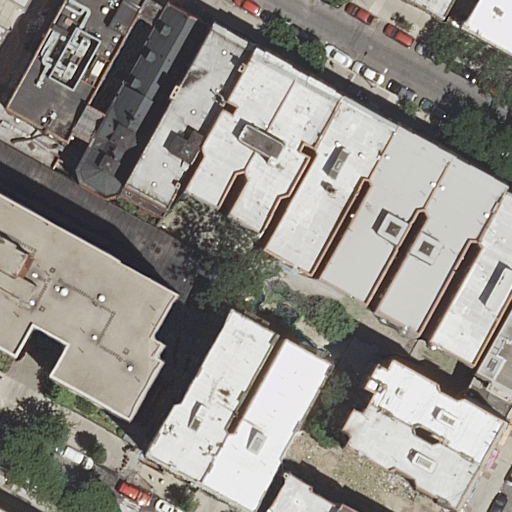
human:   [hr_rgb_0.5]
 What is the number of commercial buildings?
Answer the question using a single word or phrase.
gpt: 0

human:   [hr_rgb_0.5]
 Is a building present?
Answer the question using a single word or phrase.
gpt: yes

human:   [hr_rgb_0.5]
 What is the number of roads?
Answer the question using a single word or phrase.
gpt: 3

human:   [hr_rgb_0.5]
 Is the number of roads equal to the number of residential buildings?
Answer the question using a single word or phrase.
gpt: no

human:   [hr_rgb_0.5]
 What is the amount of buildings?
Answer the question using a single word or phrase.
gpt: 19

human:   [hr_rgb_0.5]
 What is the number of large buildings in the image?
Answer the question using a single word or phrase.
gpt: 4

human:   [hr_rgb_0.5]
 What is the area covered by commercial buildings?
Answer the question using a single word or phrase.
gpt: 0m2

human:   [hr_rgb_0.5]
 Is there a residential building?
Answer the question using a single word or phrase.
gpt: yes

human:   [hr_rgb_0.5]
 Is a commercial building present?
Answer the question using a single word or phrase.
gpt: no

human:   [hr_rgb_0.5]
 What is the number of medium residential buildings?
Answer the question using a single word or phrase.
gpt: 12

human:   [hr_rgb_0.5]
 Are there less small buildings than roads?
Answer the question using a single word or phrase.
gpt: no

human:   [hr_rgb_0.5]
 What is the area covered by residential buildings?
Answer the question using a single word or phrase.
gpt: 7725m2

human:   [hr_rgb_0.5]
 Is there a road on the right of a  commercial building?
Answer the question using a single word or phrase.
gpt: no

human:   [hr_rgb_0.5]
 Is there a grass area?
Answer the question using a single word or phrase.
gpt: no

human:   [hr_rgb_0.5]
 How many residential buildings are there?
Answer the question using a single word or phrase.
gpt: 19

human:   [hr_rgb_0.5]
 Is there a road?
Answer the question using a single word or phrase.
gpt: yes

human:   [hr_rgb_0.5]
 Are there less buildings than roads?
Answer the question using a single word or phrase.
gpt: no

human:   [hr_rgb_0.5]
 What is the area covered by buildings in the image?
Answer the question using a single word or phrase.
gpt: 7725m2

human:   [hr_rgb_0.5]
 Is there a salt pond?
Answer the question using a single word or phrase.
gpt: no

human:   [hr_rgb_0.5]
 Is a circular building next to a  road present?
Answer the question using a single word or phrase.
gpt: no

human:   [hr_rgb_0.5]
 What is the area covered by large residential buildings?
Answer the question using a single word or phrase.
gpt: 3773m2

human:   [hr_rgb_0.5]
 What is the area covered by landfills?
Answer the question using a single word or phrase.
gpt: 0m2

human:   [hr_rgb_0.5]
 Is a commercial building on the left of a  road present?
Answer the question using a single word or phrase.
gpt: no

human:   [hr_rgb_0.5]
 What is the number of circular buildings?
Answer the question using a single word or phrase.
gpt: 0

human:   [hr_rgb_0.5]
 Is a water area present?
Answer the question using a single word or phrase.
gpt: no

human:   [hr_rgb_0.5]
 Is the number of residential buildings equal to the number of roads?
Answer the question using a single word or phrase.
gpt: no

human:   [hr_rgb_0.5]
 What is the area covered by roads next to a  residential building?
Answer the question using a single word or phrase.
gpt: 0m2

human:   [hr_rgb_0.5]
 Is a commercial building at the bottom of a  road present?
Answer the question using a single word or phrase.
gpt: no

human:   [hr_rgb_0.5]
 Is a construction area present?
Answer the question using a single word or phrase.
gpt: no

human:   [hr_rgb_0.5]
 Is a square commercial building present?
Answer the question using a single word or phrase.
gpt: no

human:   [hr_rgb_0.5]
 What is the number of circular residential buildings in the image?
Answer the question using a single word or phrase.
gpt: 0

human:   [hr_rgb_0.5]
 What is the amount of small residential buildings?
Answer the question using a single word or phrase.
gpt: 3

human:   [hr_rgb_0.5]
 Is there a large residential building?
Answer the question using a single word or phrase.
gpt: yes

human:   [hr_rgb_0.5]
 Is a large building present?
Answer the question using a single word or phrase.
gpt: yes

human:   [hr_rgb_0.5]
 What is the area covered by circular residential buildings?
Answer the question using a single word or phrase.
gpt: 0m2

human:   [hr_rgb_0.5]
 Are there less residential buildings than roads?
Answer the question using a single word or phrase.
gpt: no

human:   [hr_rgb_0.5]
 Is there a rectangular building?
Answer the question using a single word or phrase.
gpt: yes

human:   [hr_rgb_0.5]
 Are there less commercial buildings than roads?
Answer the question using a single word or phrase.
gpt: yes

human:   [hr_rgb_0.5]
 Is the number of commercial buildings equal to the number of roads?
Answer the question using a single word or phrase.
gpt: no

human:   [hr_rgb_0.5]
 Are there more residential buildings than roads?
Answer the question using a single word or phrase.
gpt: yes

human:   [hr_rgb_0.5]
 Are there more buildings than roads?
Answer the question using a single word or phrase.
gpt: yes

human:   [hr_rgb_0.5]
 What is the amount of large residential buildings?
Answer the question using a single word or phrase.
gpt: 4

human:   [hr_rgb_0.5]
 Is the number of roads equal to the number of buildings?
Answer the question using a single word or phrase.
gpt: no

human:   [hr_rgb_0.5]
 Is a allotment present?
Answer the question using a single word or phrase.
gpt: no

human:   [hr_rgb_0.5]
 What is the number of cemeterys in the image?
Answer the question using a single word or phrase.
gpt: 0

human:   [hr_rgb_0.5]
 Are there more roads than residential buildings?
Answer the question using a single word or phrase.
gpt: no

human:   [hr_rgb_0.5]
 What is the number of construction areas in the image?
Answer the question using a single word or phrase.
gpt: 0

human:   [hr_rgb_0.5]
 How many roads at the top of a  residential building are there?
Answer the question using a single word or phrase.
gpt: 1

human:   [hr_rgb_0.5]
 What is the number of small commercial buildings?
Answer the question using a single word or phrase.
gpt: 0

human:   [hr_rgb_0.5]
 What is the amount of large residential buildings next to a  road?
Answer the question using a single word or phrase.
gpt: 4

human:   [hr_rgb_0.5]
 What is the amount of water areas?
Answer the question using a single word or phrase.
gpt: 0

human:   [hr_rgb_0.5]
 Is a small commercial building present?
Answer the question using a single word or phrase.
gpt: no

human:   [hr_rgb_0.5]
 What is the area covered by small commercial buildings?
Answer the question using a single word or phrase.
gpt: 0m2

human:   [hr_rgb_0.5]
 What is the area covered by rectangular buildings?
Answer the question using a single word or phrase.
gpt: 467m2

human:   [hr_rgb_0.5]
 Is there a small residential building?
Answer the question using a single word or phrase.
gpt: yes

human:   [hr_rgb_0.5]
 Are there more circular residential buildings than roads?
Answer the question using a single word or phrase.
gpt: no

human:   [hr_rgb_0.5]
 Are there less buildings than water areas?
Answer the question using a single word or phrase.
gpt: no

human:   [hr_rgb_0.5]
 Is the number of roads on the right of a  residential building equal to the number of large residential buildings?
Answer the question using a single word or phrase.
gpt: no

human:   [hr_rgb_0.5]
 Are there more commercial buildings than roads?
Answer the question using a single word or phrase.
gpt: no

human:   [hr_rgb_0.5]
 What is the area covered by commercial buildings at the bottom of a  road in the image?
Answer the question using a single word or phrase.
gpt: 0m2

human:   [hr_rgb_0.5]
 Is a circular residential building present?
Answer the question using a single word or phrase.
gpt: no

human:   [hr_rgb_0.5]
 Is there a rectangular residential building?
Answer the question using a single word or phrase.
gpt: yes

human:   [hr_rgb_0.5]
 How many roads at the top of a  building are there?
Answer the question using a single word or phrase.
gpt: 1

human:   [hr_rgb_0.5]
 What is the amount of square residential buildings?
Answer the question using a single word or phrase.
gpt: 0